Question: I have downloaded a custom icon font from fontello and intend to use it in my meteor app.
I tried the demo that comes with the downloaded package and the fonts display fine. Here is my css:
'''
@font-face {
font-family: 'fontello';
src: url('fonts/fontello.eot?98991264');
src: url('fonts/fontello.eot?98991264#iefix') format('embedded-opentype'),
url('fonts/fontello.woff?98991264') format('woff'),
url('fonts/fontello.ttf?98991264') format('truetype'),
url('fonts/fontello.svg?98991264#fontello') format('svg');
font-weight: normal;
font-style: normal;
}
[class^="icon-"]:before, [class*=" icon-"]:before {
font-family: "fontello";
font-style: normal;
font-weight: normal;
speak: none;
display: inline-block;
text-decoration: inherit;
width: 1em;
margin-right: .2em;
text-align: center;
/* For safety - reset parent styles, that can break glyph codes*/
font-variant: normal;
text-transform: none;
/* fix buttons height, for twitter bootstrap */
line-height: 1em;
}
.icon-twitter:before { content: '\e805'; } /* '' */
.icon-github-circled:before { content: '\e804'; } /* '' */
.icon-pencil:before { content: '\e801'; } /* '' */
.icon-cancel:before { content: '\e802'; } /* '' */
.icon-chat:before { content: '\e800'; } /* '' */
'''
My folder structure is like so '/client/css/styles.css' and for the fonts '/client/css/fonts/'
In my html I have added this markup '<i class="icon-twitter"></i>' and unfortunately all i see when I view the page this is all I see
Any help would be great. Thanks
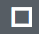
Answer: If you want to reference your fonts at 'your.domain.com/fonts/font_name.x', you should move your 'fonts' directory to a directory labeled 'public'. You can then access them using the path '/fonts/font_name.x'.
Take a look at the Unofficial Meteor FAQ found here: <URL>
> public/ # <- static files, such as images, that are served directly.
Or the Meteor documentation directly: <URL>
> Lastly, the Meteor server will serve any files under the public
directory, just like in a Rails or Django project. This is the place
for images, favicon.ico, robots.txt, and anything else.